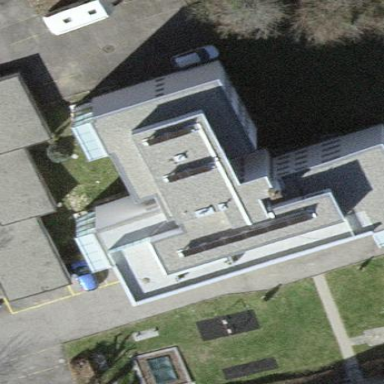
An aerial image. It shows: Building with flat dark gray roof.